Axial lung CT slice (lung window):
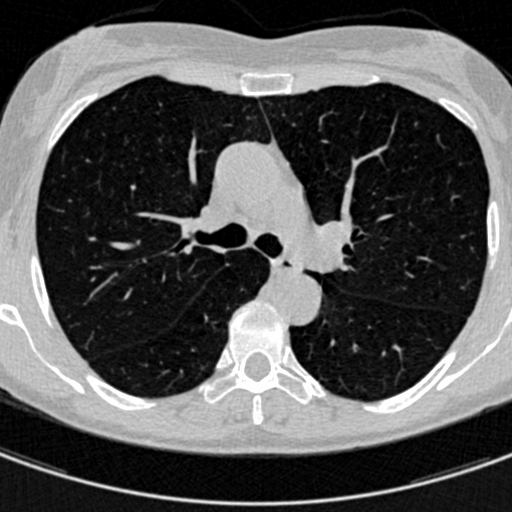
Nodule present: no